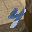
Label: 4